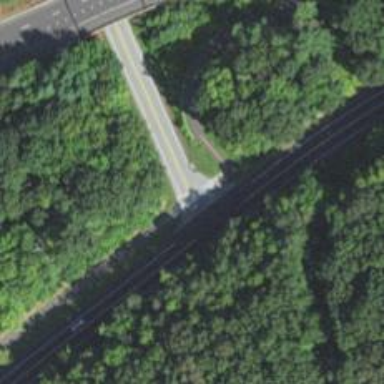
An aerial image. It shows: Asphalt cycleway with crossing.